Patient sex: M
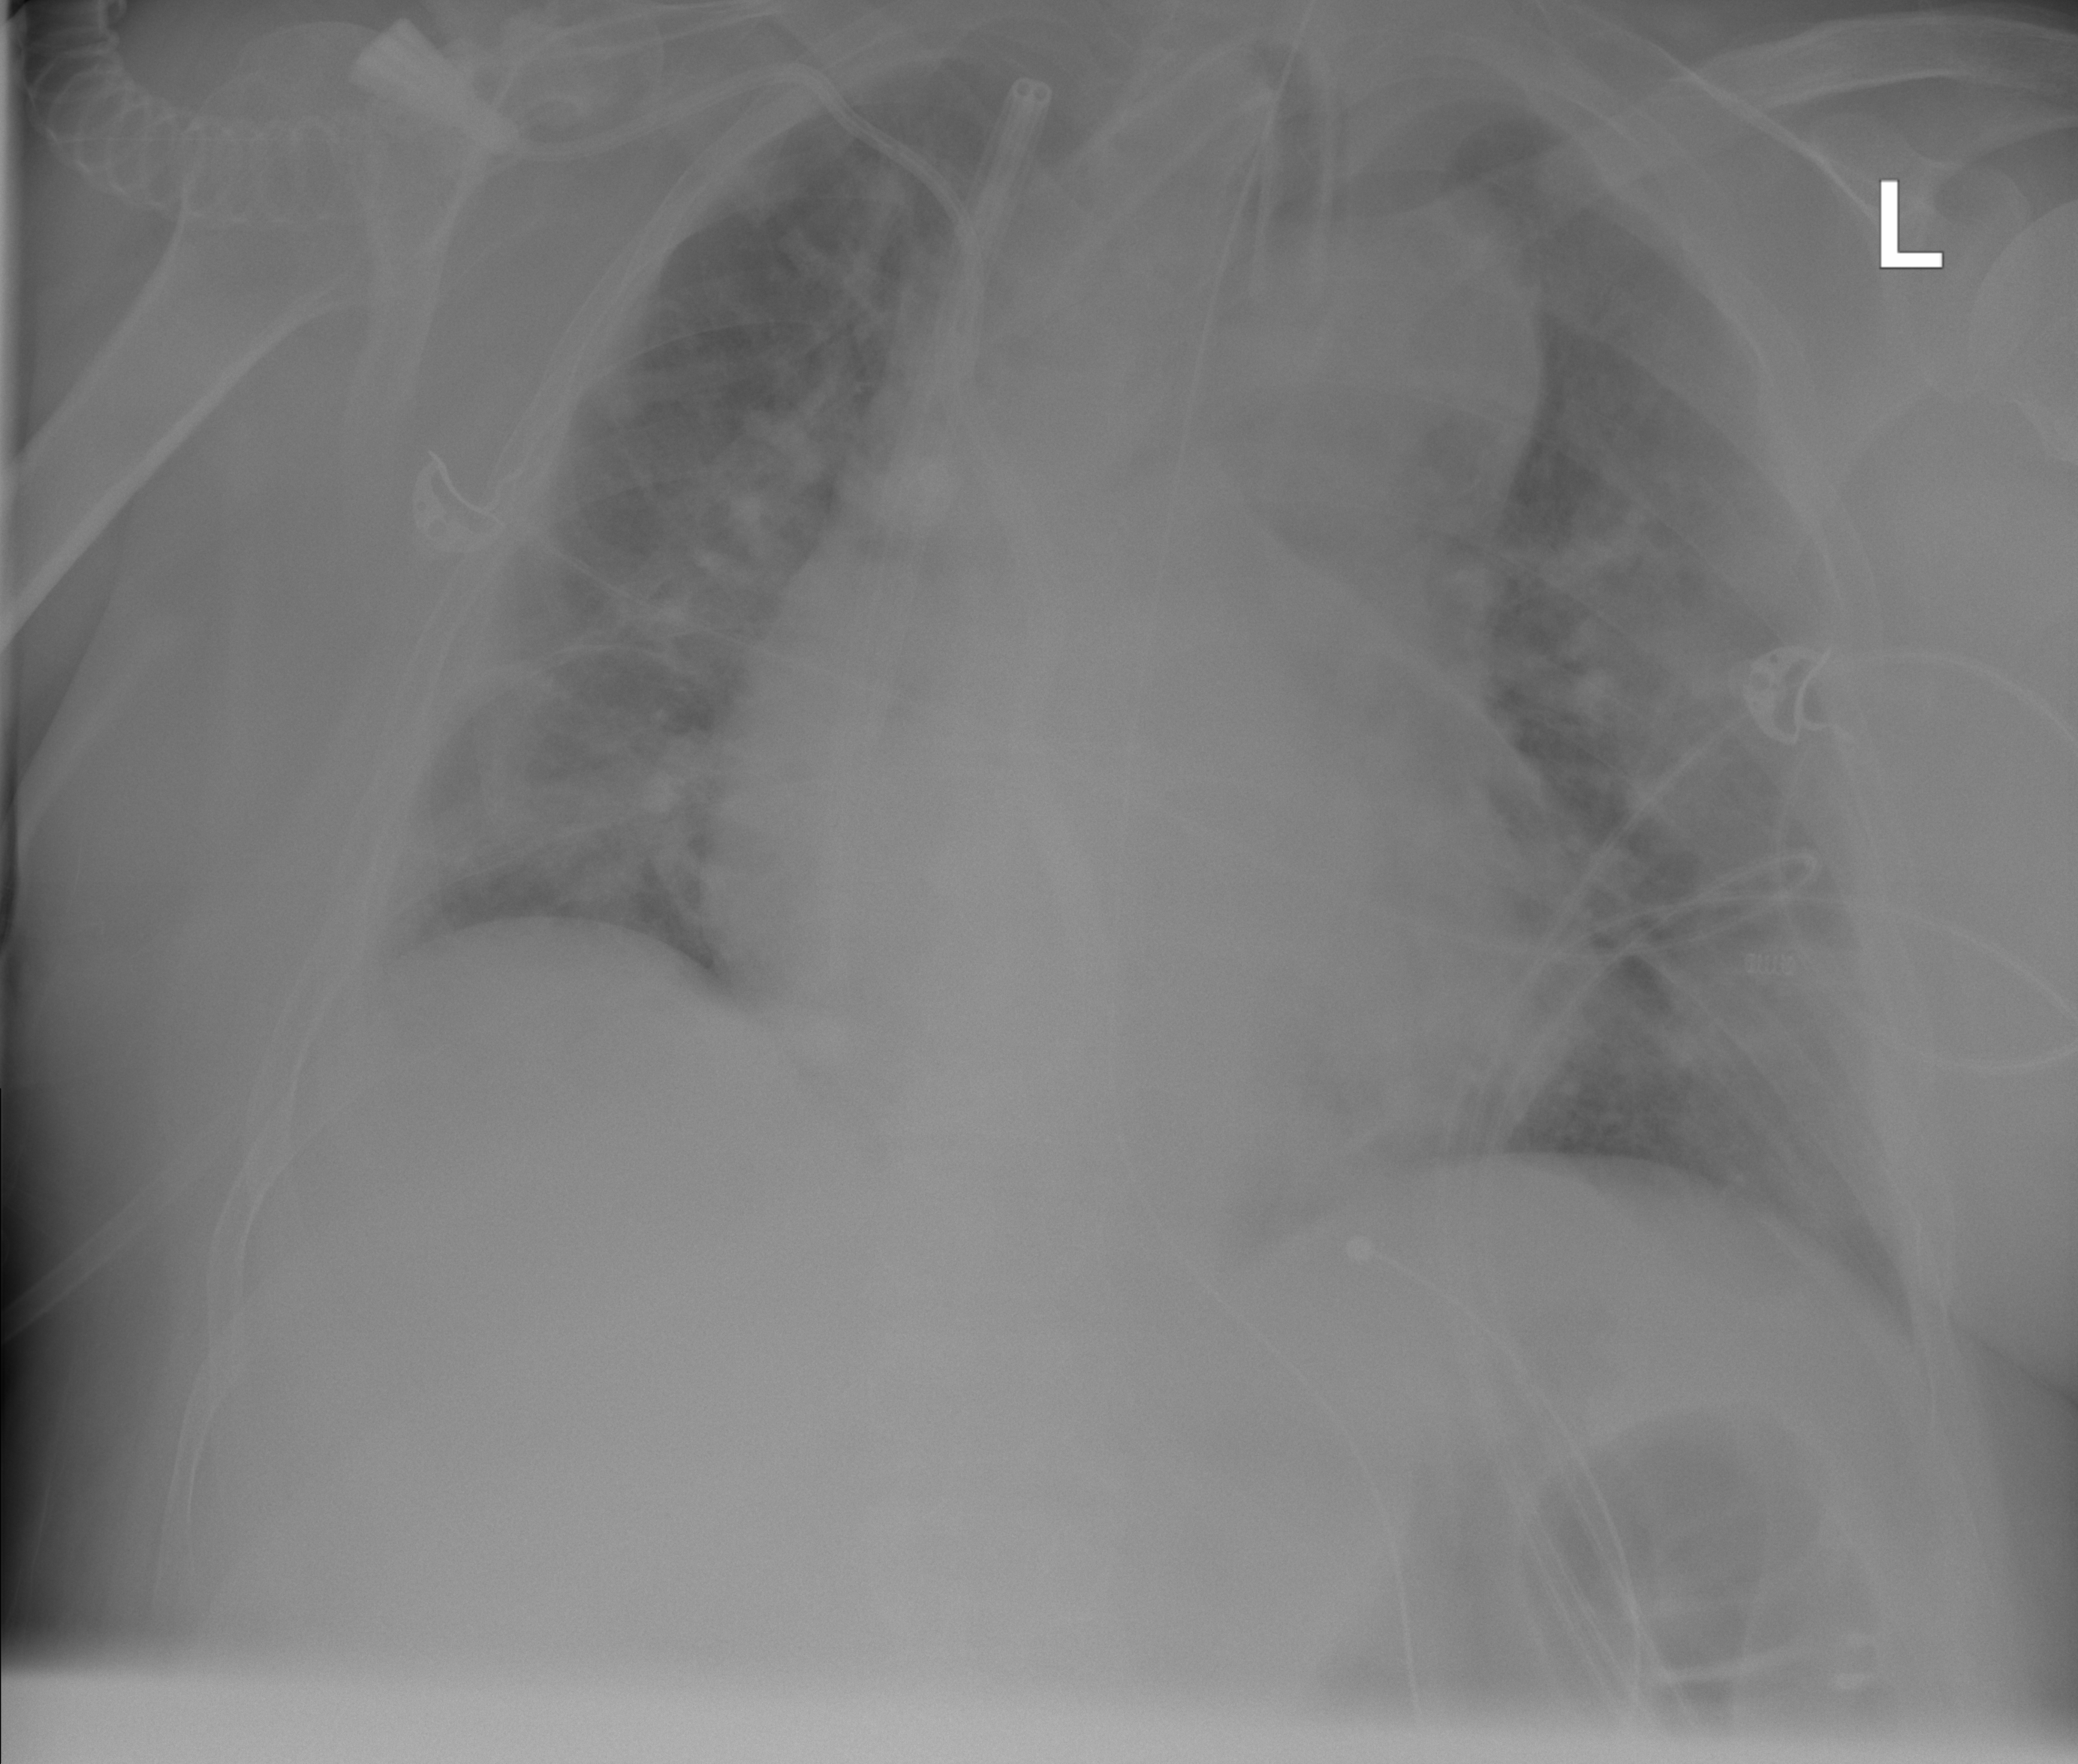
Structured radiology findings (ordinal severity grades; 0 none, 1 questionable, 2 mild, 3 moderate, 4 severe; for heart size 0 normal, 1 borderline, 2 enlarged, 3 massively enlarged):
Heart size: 3
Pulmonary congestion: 0
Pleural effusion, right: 0
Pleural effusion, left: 0
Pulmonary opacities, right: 2
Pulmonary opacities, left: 0
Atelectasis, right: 2
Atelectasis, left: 2